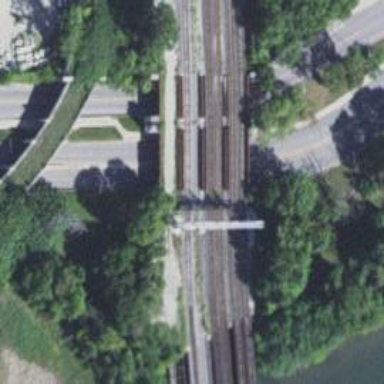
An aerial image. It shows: Abandoned railroad bridge.